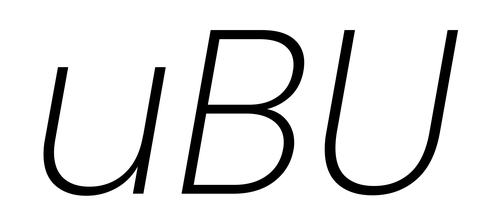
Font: Poppins-ExtraLightItalic